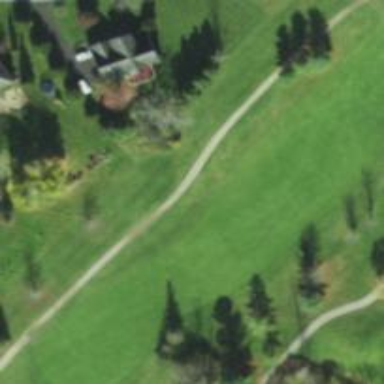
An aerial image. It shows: Path used for both walking and golf.